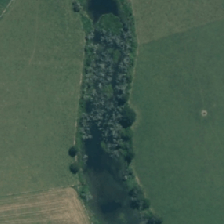
Land cover: lake_pond